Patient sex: F
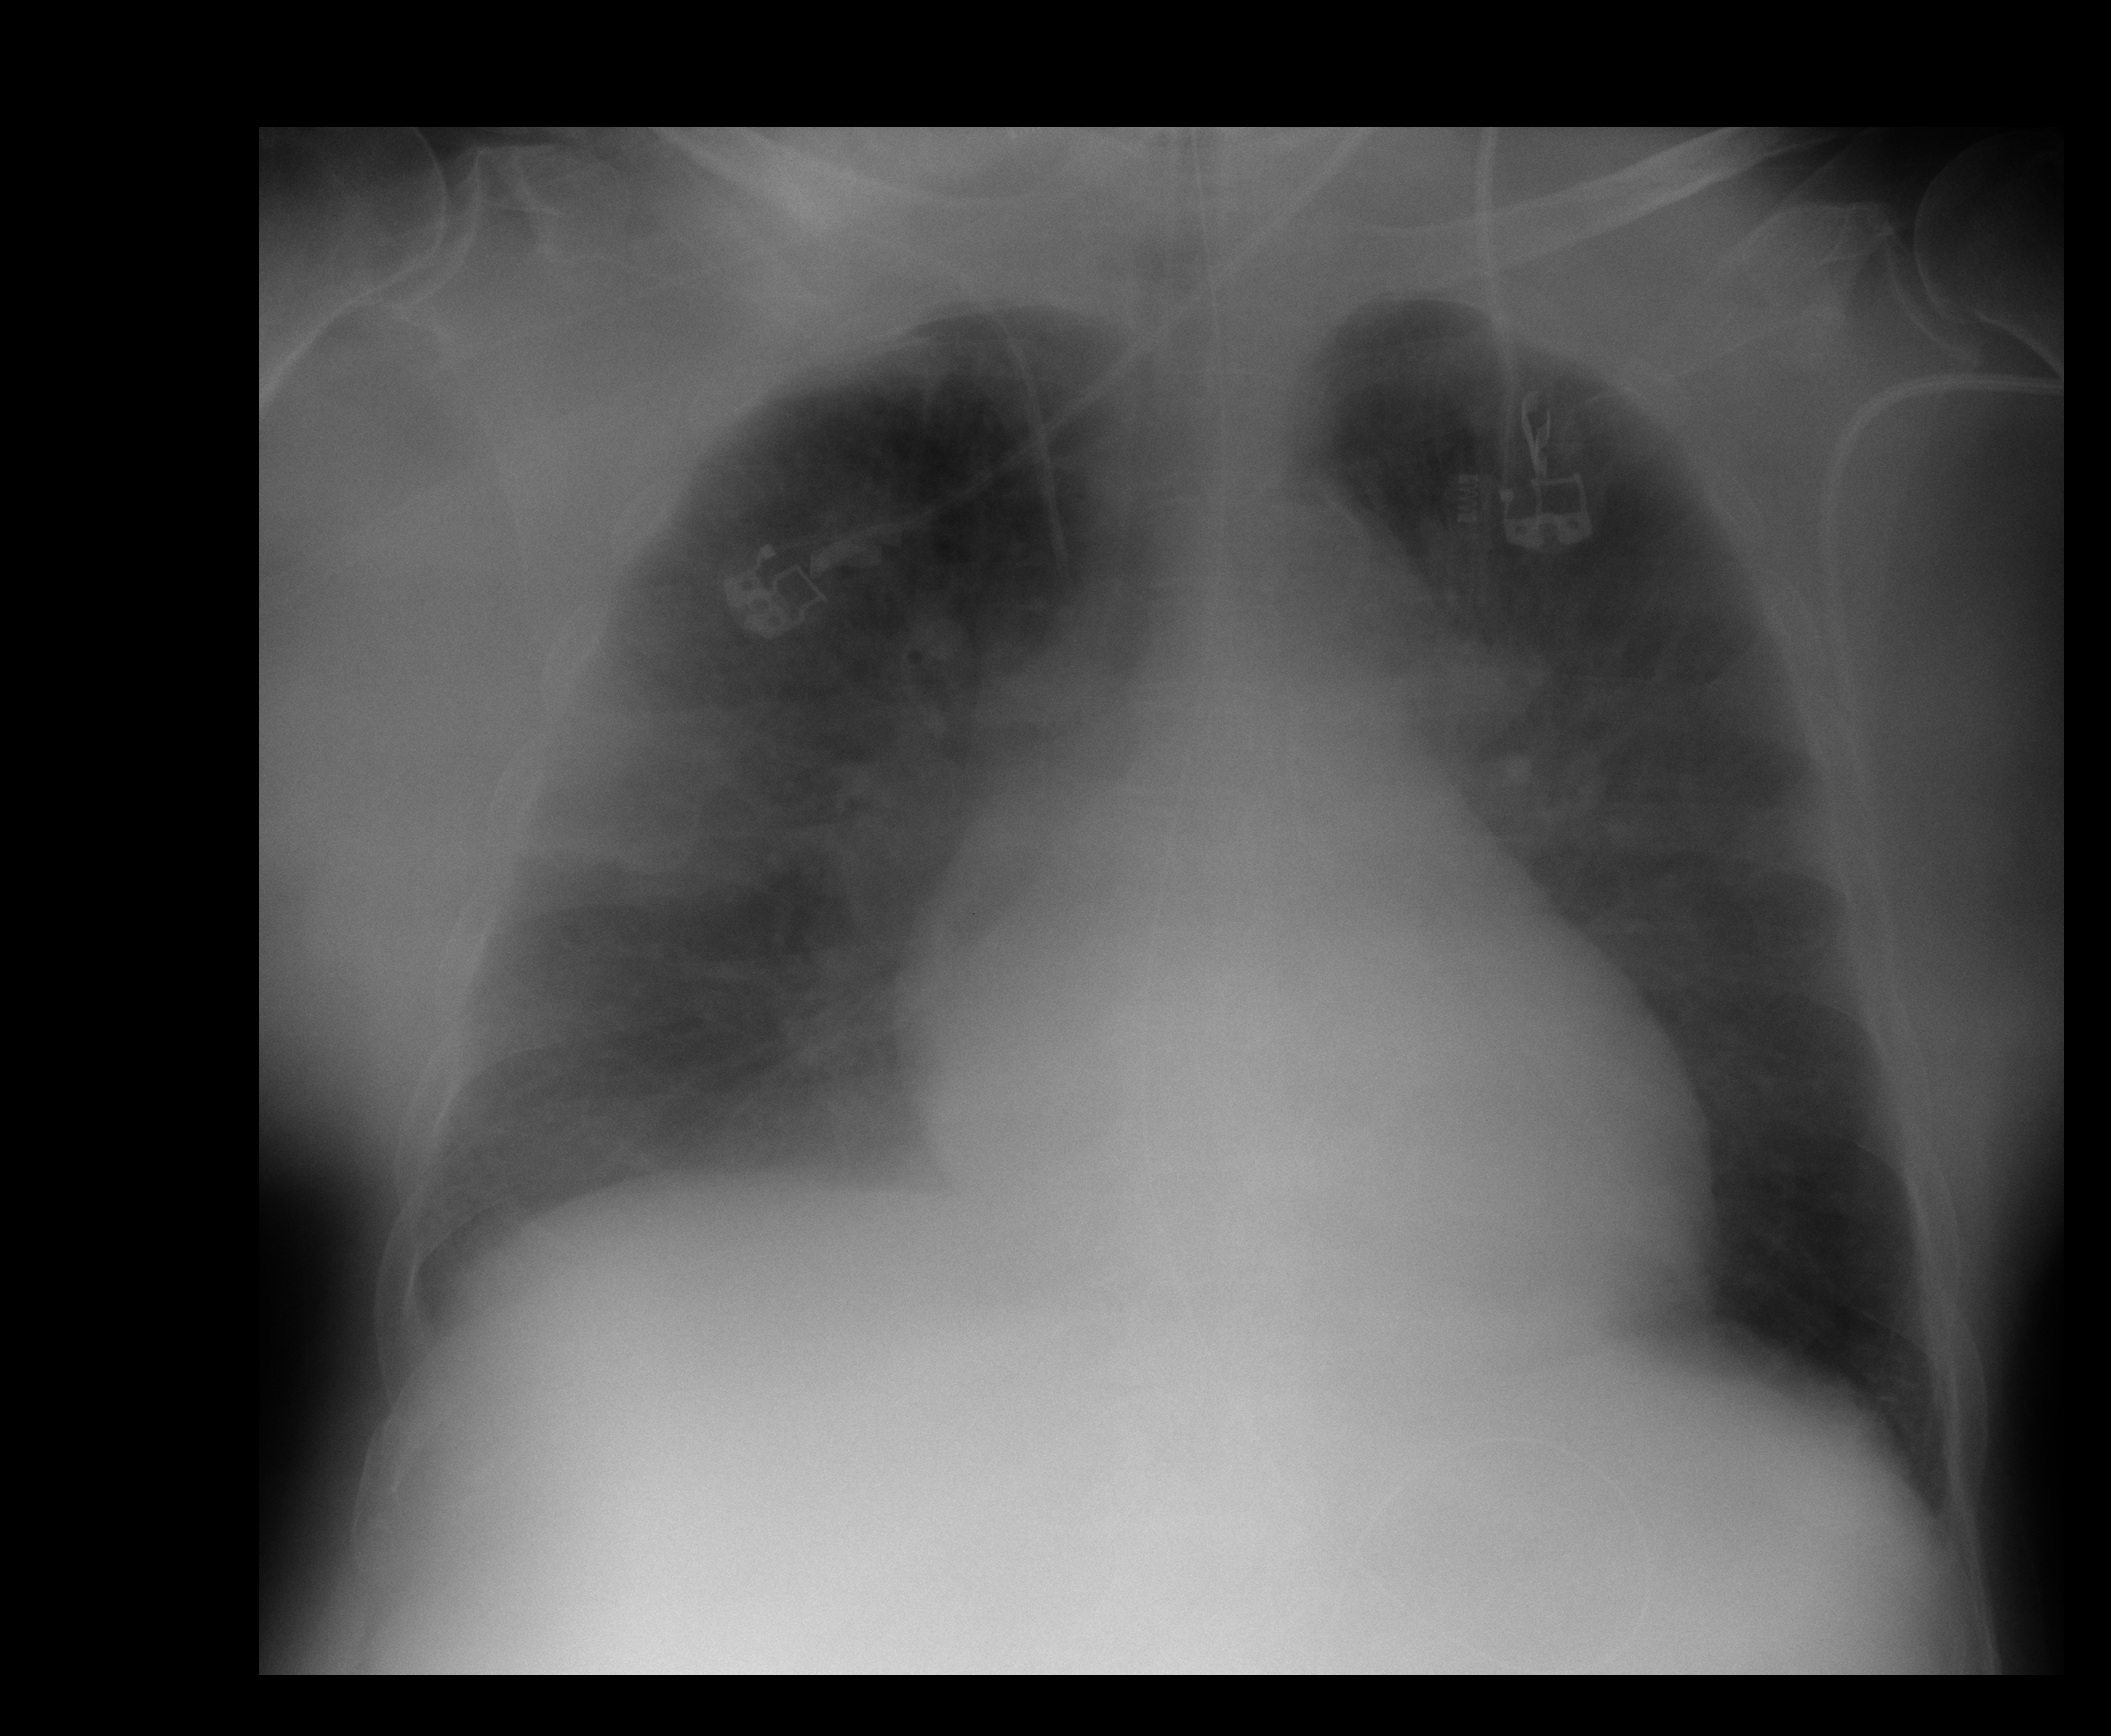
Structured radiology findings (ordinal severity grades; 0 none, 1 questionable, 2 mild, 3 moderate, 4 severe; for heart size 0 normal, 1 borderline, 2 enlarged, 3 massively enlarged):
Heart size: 0
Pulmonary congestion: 2
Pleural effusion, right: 1
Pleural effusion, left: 0
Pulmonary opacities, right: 0
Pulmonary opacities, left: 0
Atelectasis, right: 2
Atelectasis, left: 1